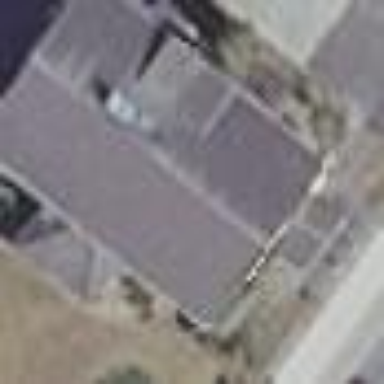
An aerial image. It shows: Residential building with gabled roof.